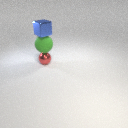
small blue metal cube above large green rubber sphere